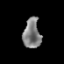
Tissue: prostate
Cell type: Endothelial cells
Senescence score: 0.2824
Nuclear area (px): 511
Mean DAPI intensity: 127.55